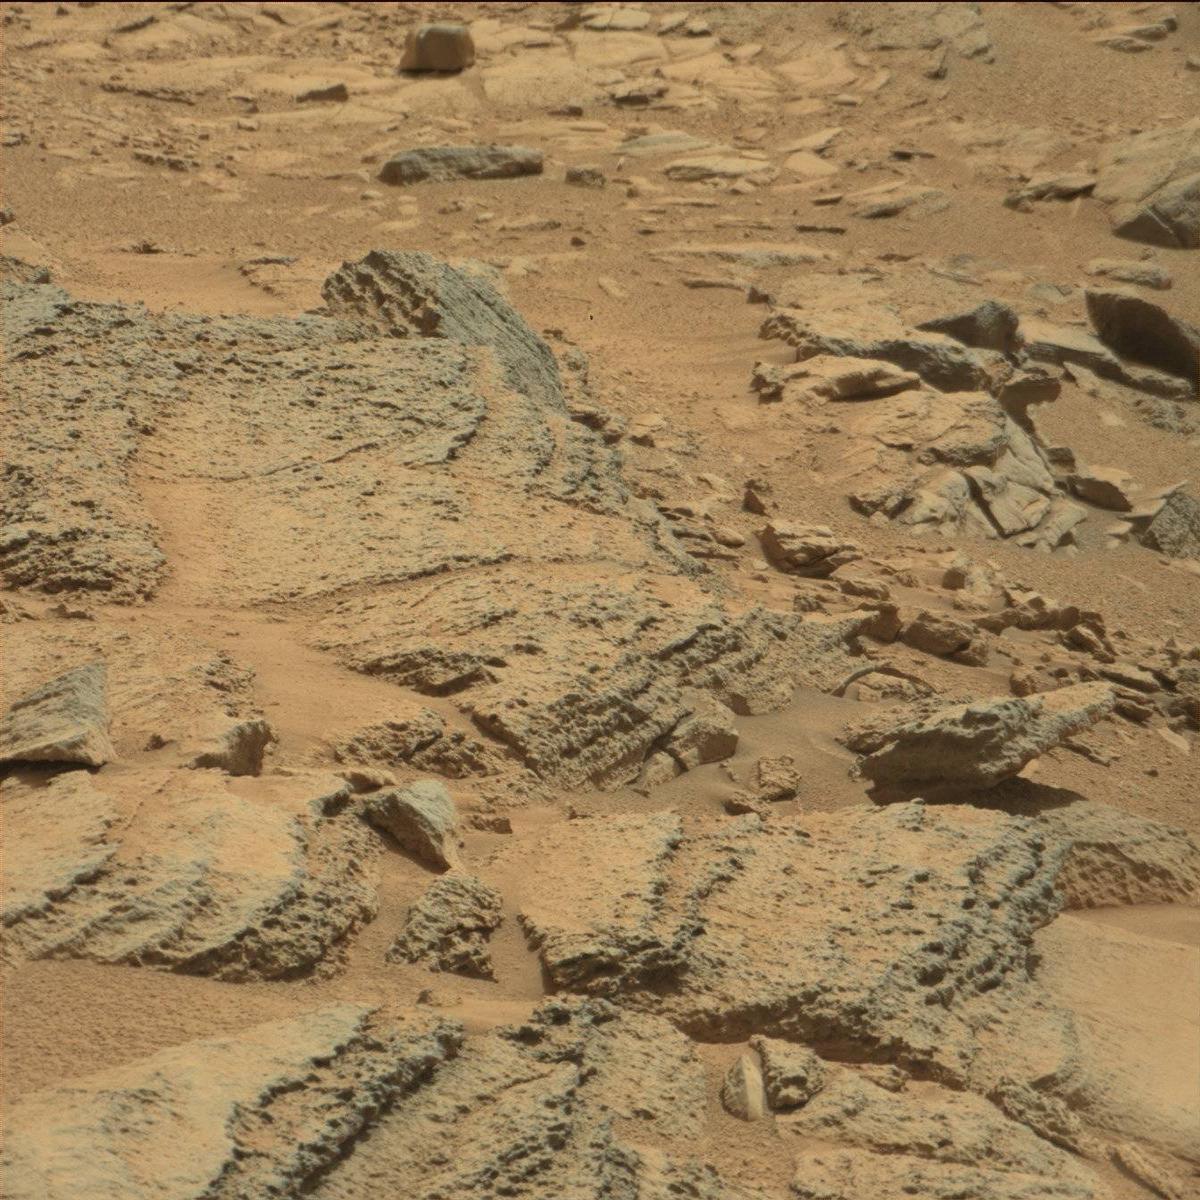
Terrain classes present: Bedrock, Rock, Sand / Soil